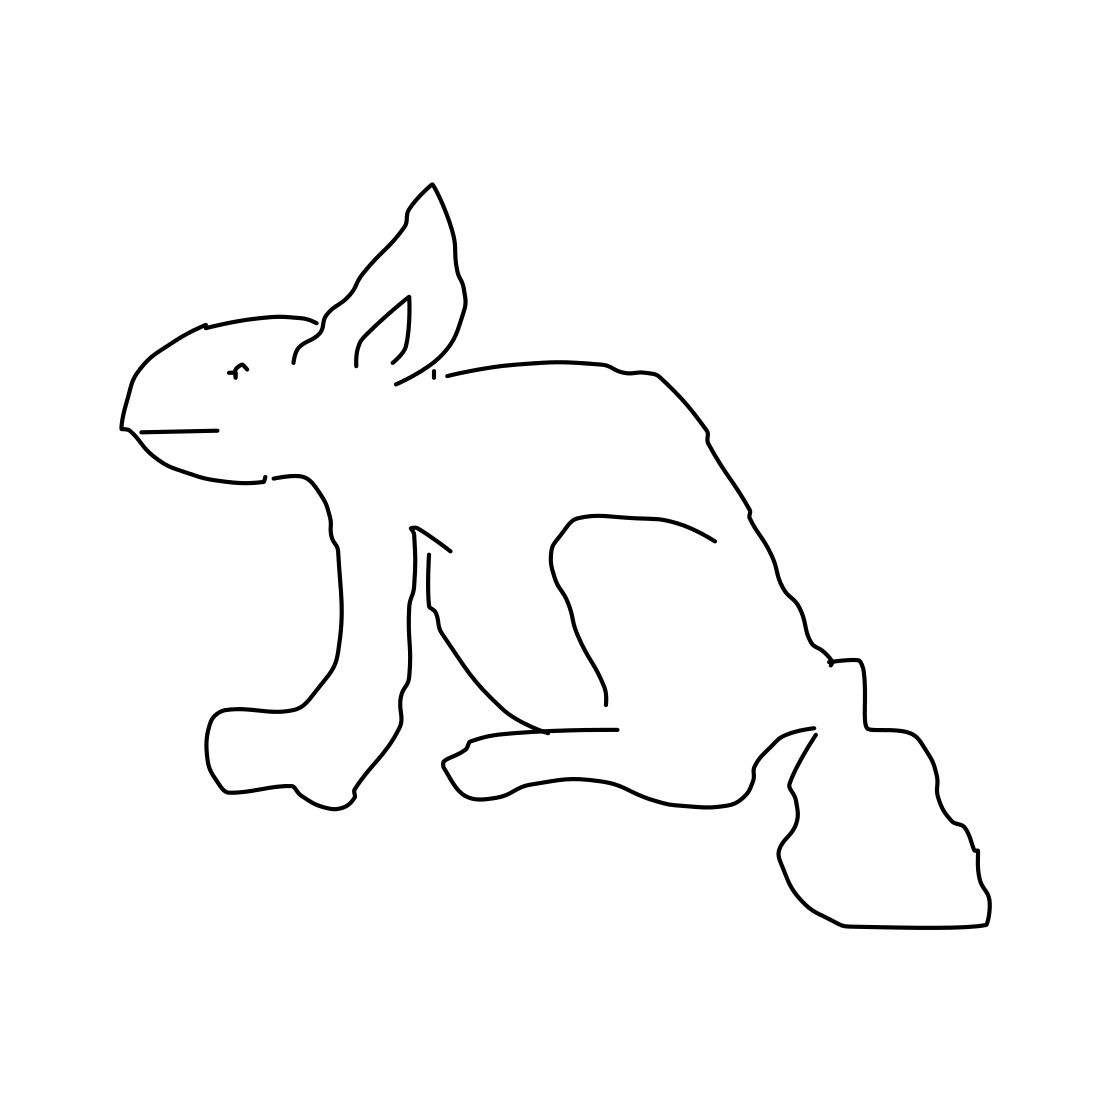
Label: rabbit